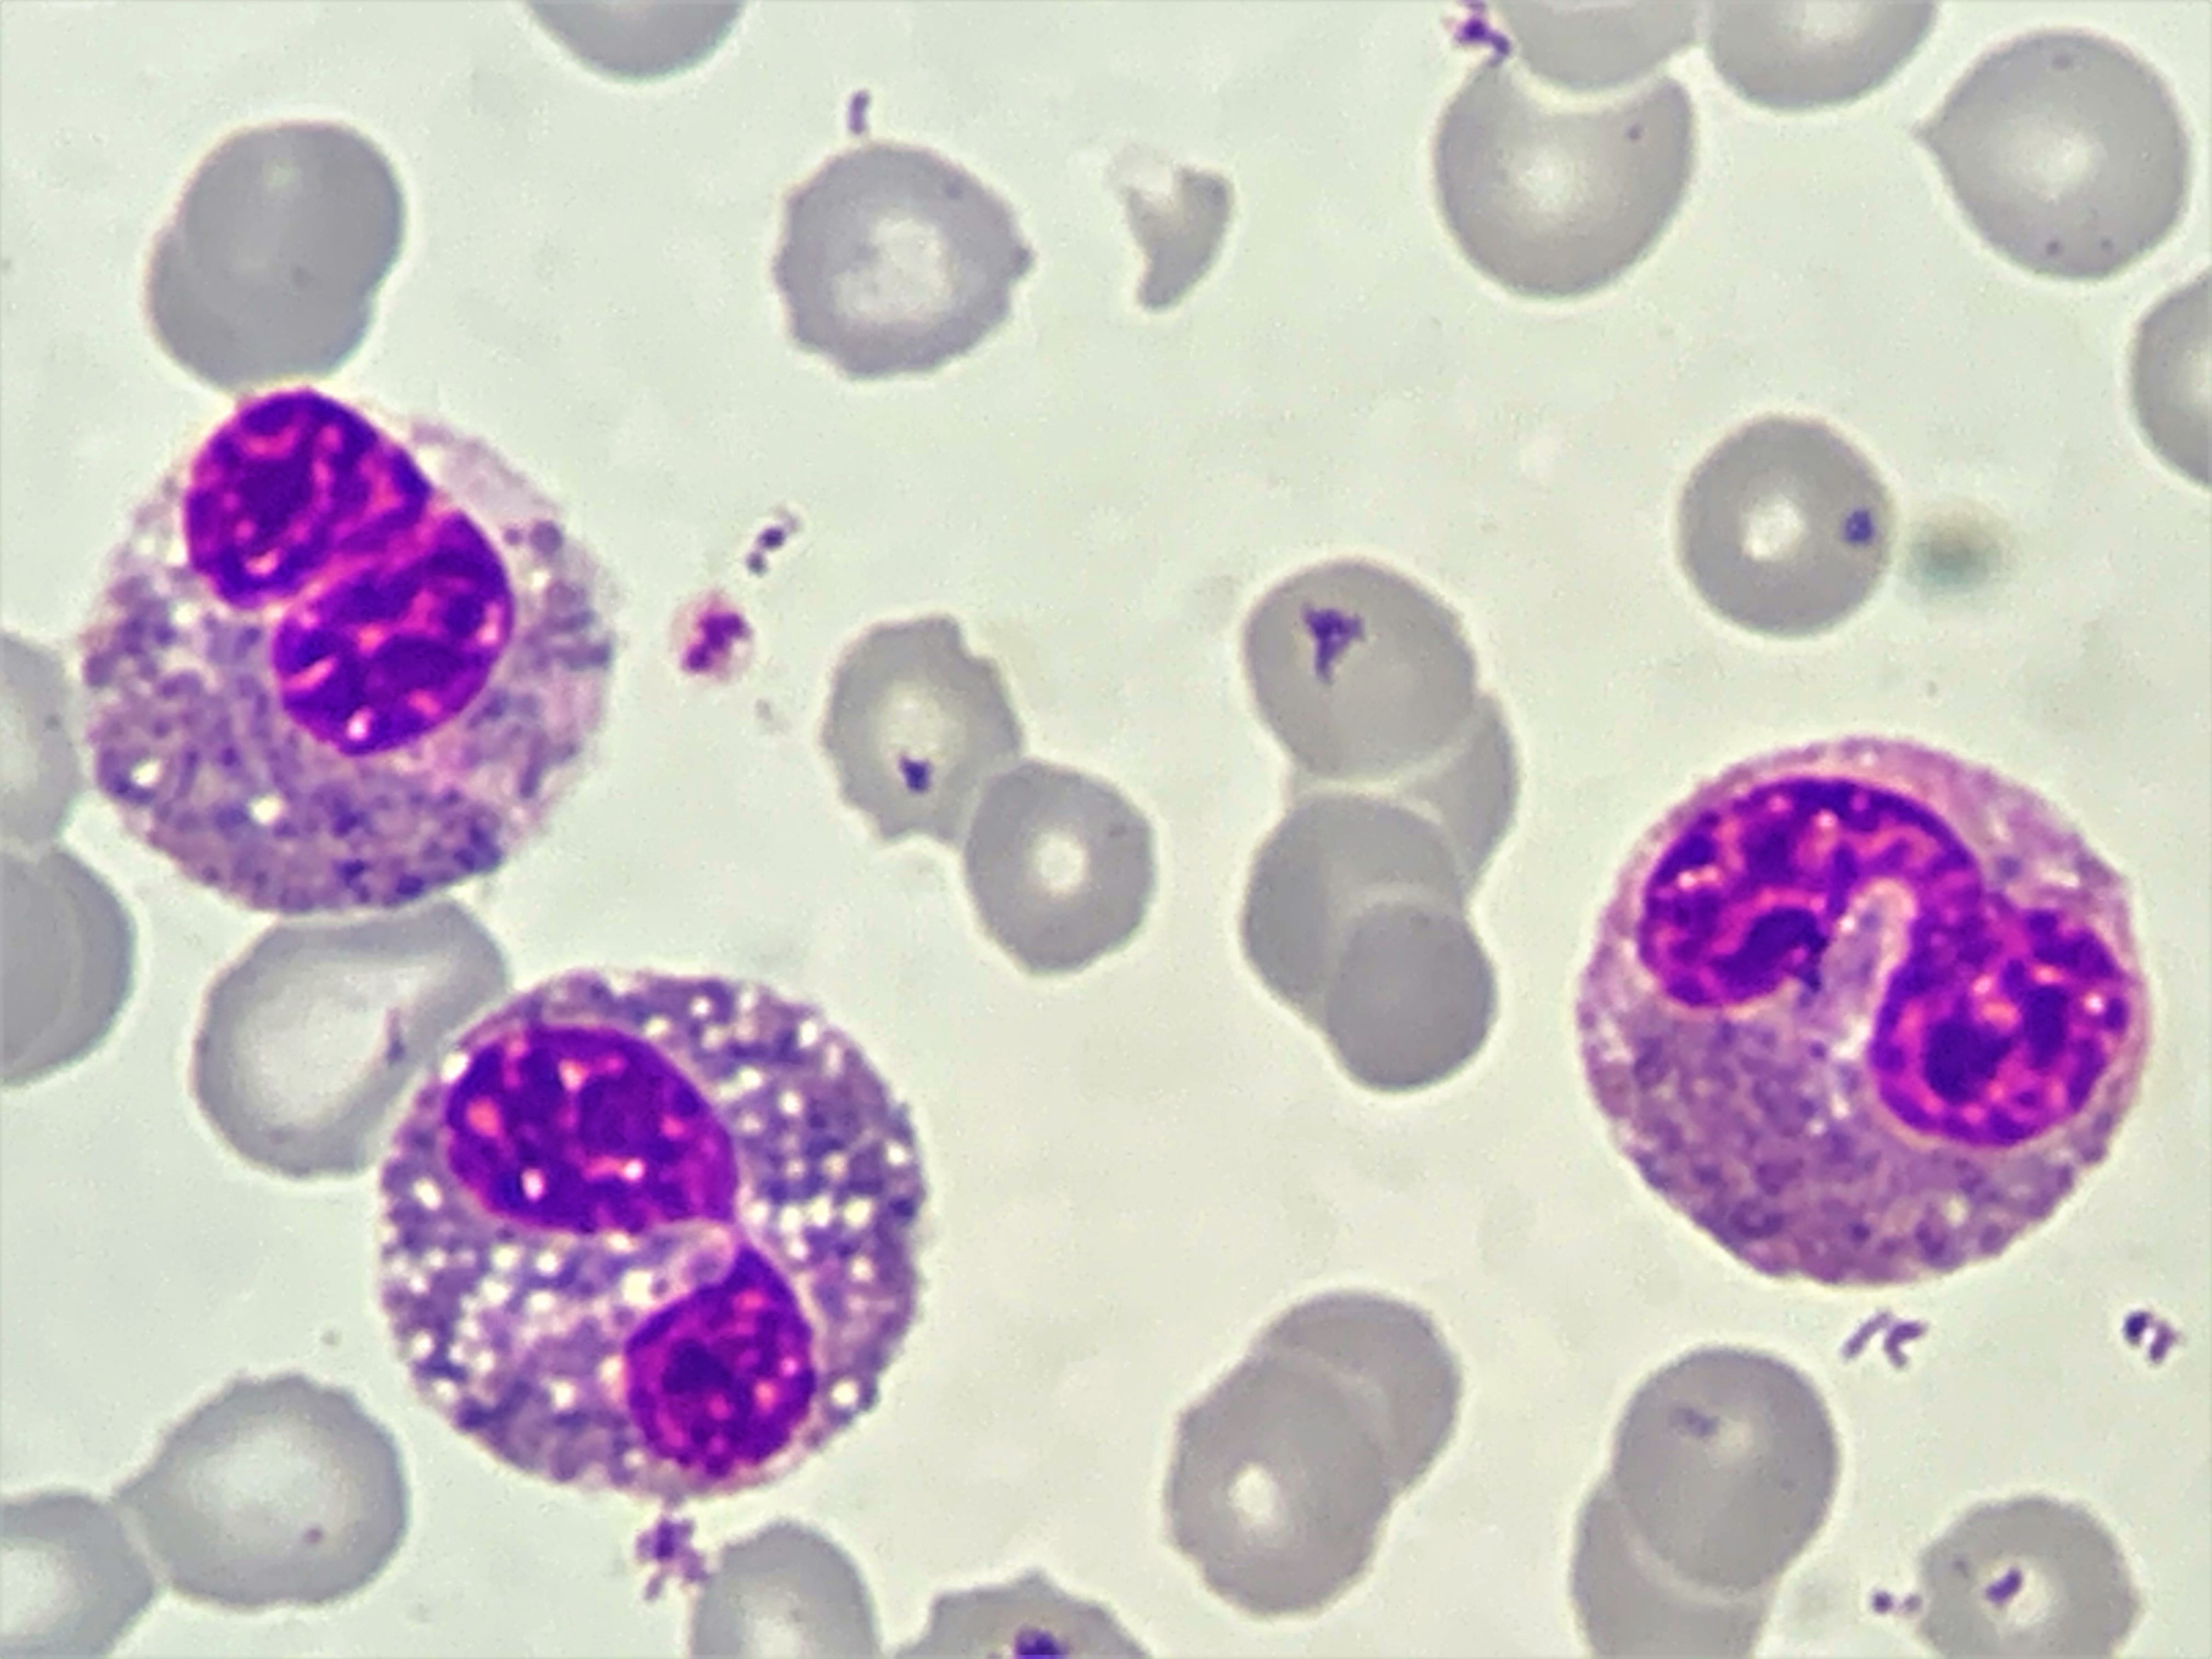
Cell type: EOSINOPHILS